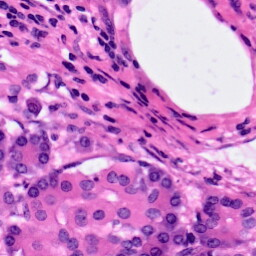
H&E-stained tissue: Pancreatic